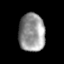
Tissue: skin
Cell type: Epithelial cells
Senescence score: 0.9154
Nuclear area (px): 975
Mean DAPI intensity: 148.998